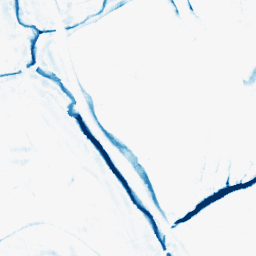
Category: morphological
Decomposition family: morphological_square
Decomposition parameters: operation: closing
size: 10
Upsampling method: edge_directed
Upsampling parameters: scale: 2
Upsampling scale: 2